Question: I have a table with a lot of columns and rows such as the below example :

I'm trying to find Orders that are partially complete, such that there is at least one 'Item Line' record for the order that does have a 'Goods Issue Date' value one 'Item Line' record for the order that does have a 'Goods Issue Date' value. I can easily get orders with no goods issue date at all, but I need to know the orders that have some item lines with a date and some without.
Looking at the sample data above, I should only see results for Order #1, because Orders 2,3, and 5 are all fully complete and Order 4 has not started yet.
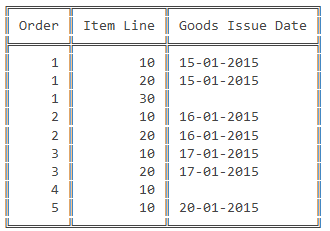
Answer: '''
SELECT
*
FROM
theTable t1
WHERE
t1.'Goods Issue Date' IS NULL
AND EXISTS ( SELECT
*
FROM
theTable t2
WHERE
t2.'Order' = t1.'Order'
AND t2.'Goods Issue Date' IS NOT NULL );
'''
<URL>
You can also use a simple 'IN' if 'Order' is non-nullable
'''
SELECT *
FROM theTable
WHERE 'Goods Issue Date' IS NULL
AND 'Order' IN (
SELECT 'Order'
FROM theTable
WHERE 'Goods Issue Date' IS NOT NULL
)
'''